Aerial crown-view tile of a tropical tree (Barro Colorado Island, Panama), acquired 20240918:
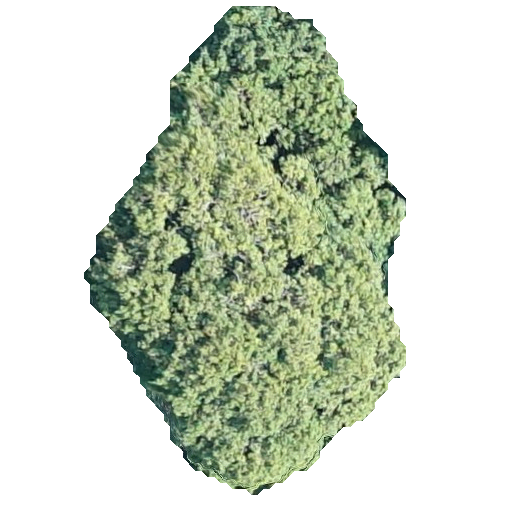
Species: Trichilia tuberculata
GBIF accepted scientific name: Trichilia tuberculata
Crown area: 162.022 m²